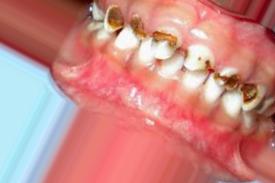
Condition: Caries